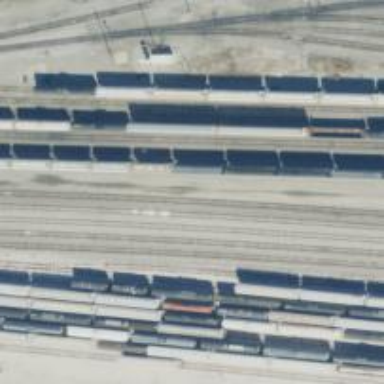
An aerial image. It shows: Railway siding for service.